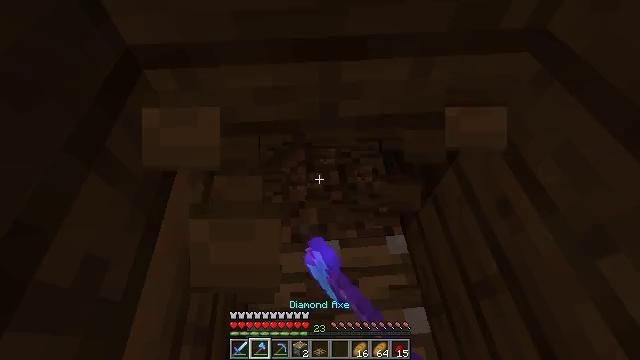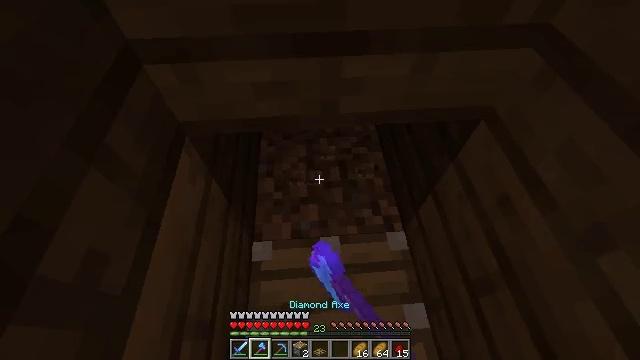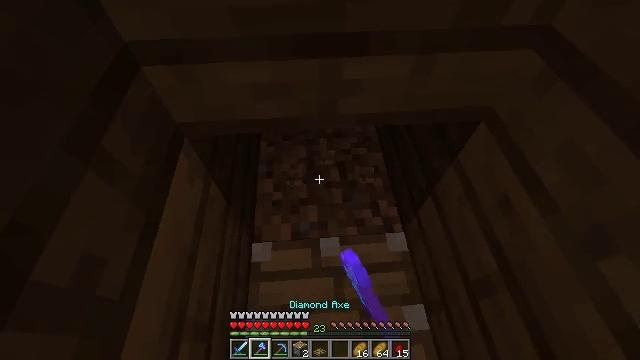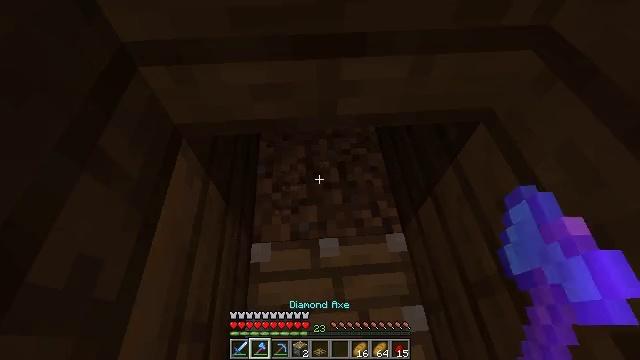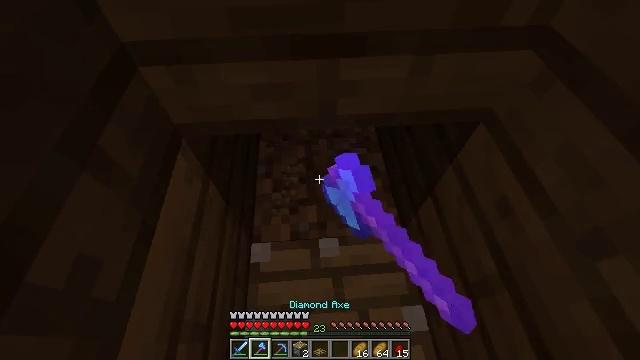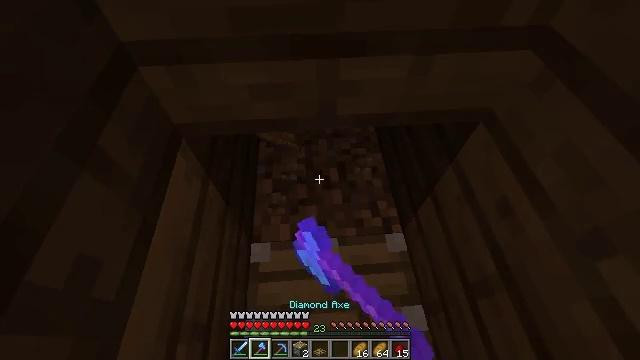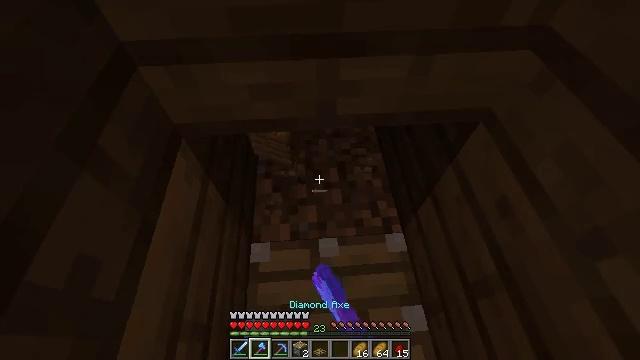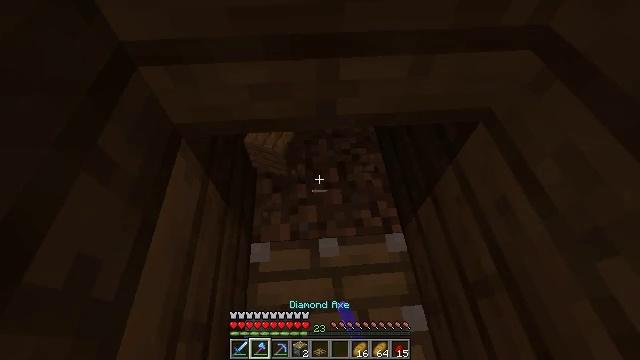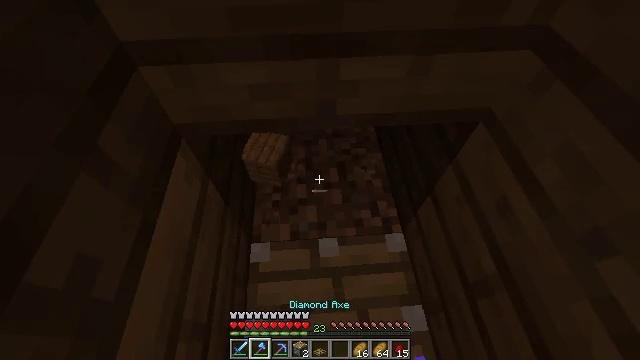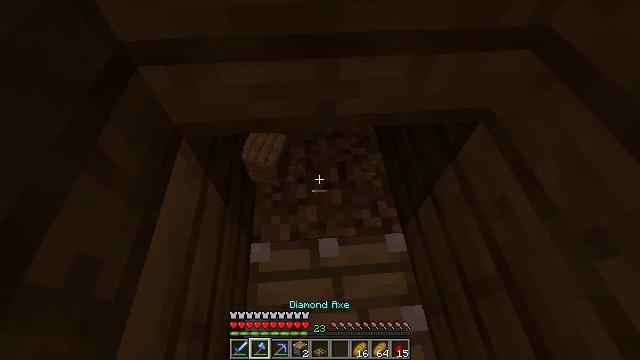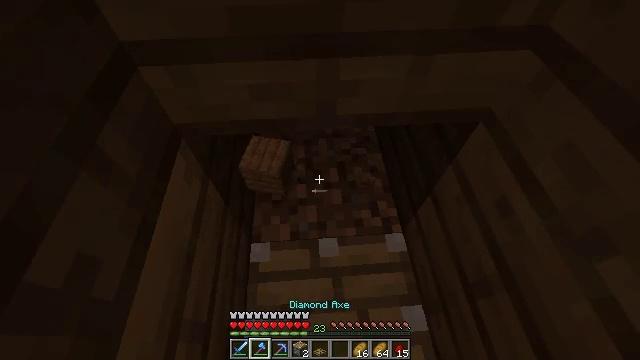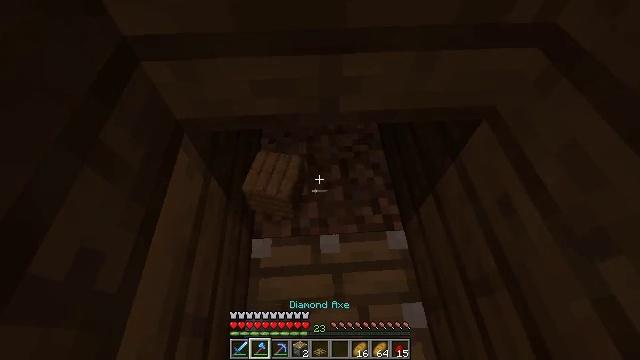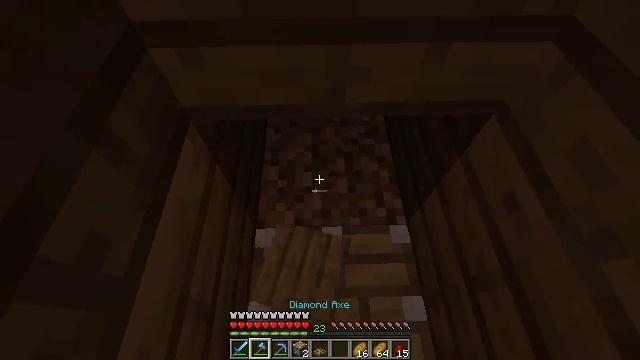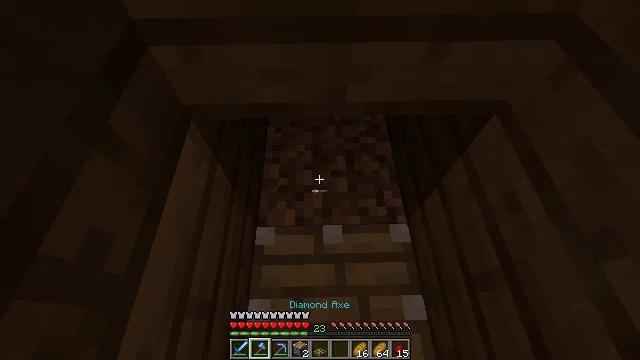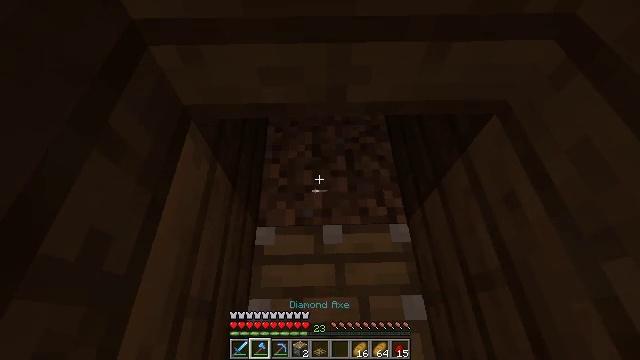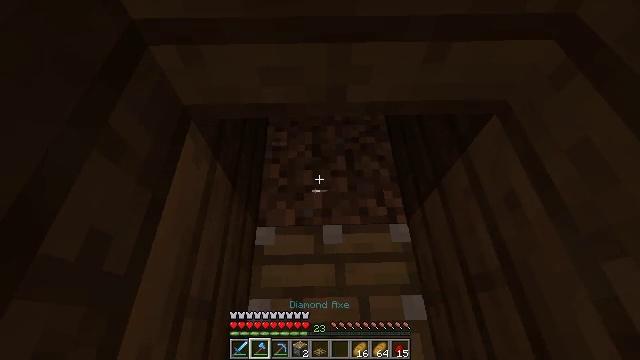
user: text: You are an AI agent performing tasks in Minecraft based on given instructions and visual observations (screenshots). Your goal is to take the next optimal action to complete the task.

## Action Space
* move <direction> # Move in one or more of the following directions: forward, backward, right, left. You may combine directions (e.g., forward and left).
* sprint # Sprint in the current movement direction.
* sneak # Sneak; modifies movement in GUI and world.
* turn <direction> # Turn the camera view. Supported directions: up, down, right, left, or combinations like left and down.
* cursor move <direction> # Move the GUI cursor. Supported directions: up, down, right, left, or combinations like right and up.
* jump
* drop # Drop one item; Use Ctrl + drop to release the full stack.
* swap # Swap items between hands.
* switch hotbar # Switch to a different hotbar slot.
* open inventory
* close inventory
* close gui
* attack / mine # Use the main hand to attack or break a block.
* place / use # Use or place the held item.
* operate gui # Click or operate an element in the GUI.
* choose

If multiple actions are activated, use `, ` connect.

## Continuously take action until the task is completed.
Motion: motion action
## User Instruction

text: Collect dirt by holding left button.
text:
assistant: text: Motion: no_op
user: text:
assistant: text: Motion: no_op
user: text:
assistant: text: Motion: attack / mine
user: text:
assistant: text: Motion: attack / mine
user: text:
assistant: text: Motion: attack / mine
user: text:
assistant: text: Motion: no_op
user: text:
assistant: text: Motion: no_op
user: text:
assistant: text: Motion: no_op
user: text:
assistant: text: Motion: no_op
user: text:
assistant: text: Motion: no_op
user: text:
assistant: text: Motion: switch to hotbar 2
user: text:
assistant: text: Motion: turn left and down, switch to hotbar 2
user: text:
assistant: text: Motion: switch to hotbar 2
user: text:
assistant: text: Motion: no_op
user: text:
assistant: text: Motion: attack / mine
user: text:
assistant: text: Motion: attack / mine
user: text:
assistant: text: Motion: attack / mine
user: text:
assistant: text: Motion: attack / mine
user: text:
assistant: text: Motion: attack / mine
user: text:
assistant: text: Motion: attack / mine
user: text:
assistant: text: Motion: attack / mine
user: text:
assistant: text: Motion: attack / mine
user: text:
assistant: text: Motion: attack / mine
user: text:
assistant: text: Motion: attack / mine
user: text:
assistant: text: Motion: attack / mine
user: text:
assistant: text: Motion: attack / mine
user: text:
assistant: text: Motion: attack / mine
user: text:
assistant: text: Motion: attack / mine
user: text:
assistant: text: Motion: attack / mine
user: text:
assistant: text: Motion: attack / mine